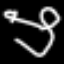
Label: squiggle